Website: macys
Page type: payment
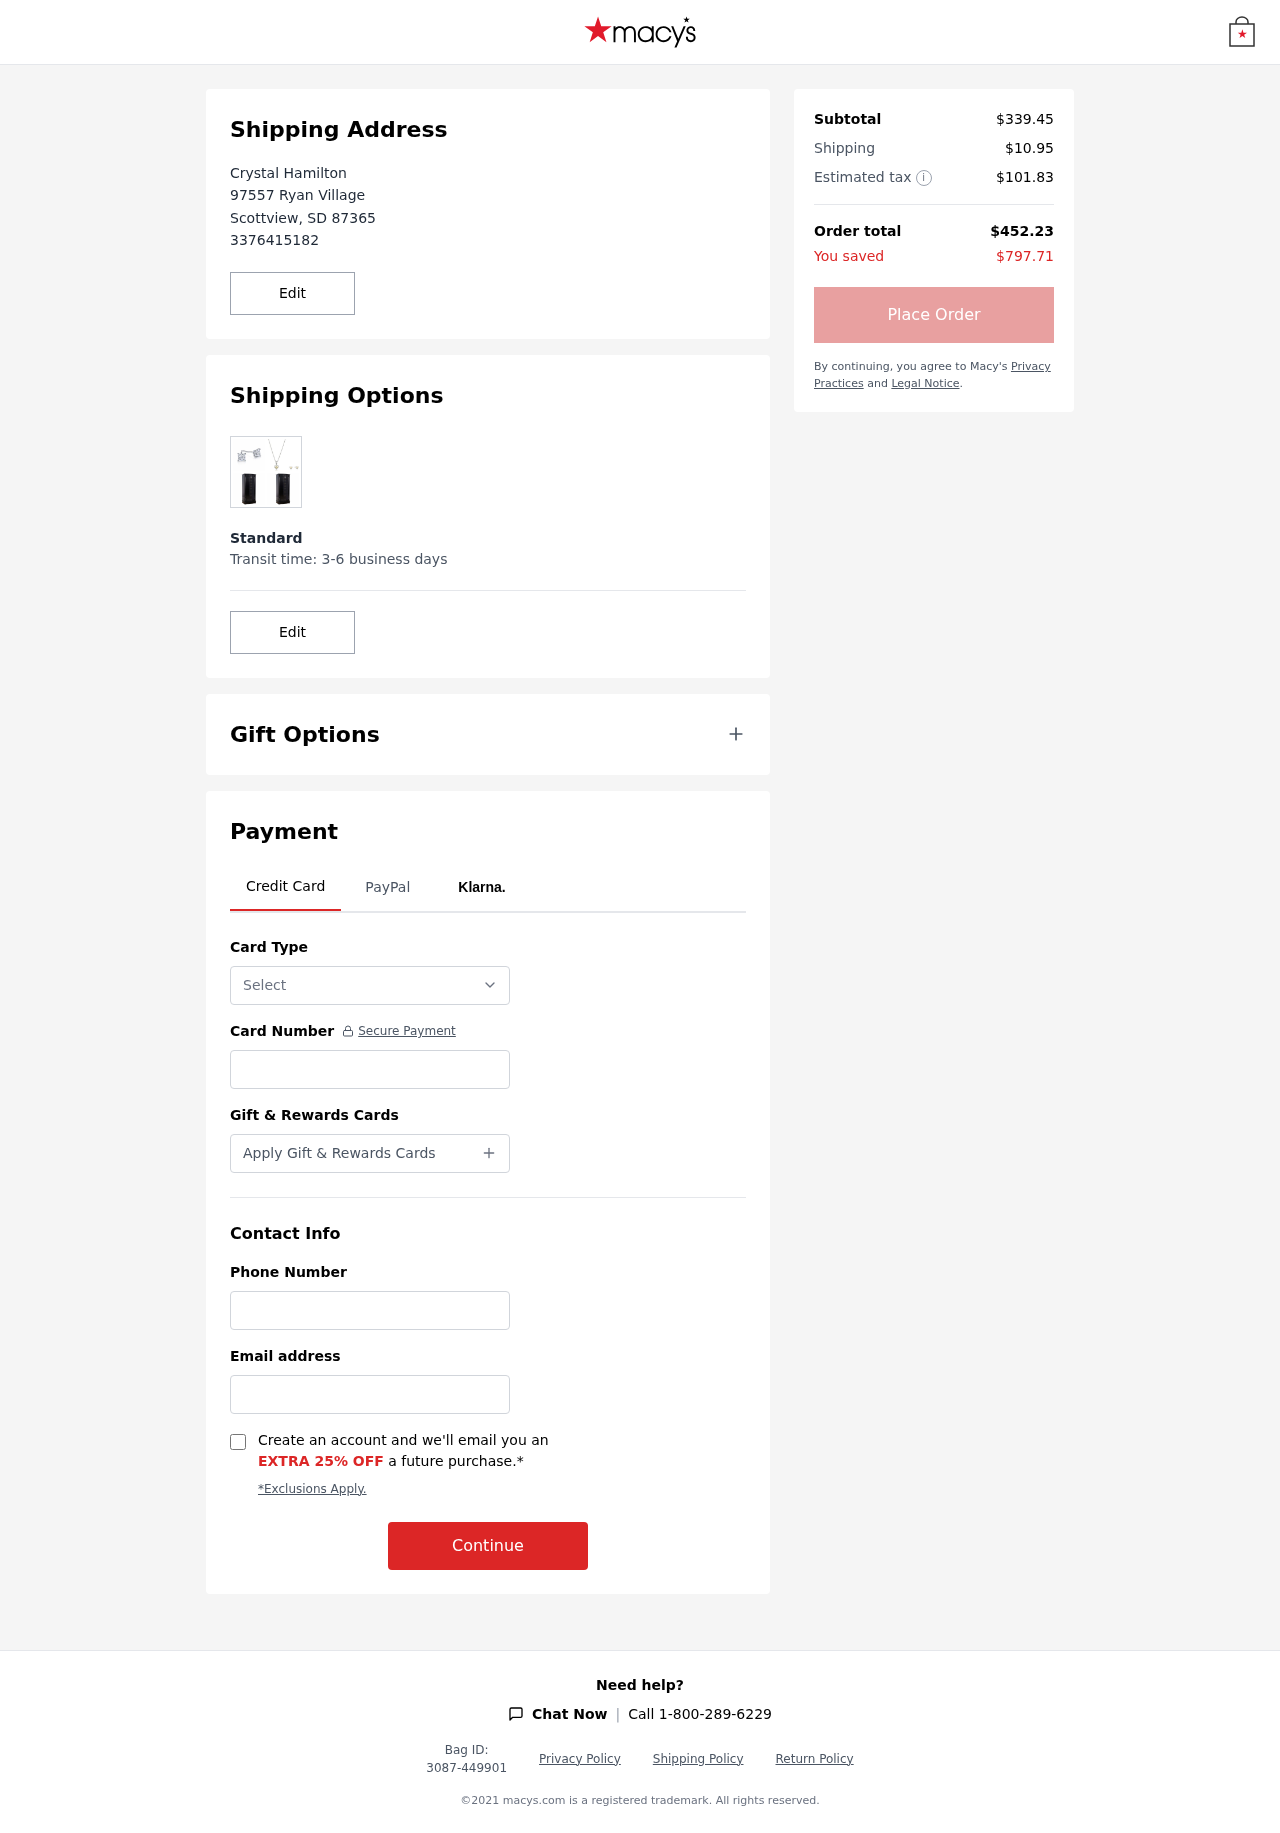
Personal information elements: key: PII_CARD_NUMBER
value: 3746 2113 7043 346
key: PII_CARD_TYPE
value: American Express
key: PII_CITY
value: Scottview
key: PII_EMAIL
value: crystal_hamilton@yahoo.com
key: PII_FULLNAME
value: Crystal Hamilton
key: PII_PHONE
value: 3376415182
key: PII_PHONE_ALT
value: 9247317799
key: PII_POSTCODE
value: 87365
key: PII_STATE_ABBR
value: SD
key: PII_STREET
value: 97557 Ryan Village
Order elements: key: ORDER_SUBTOTAL
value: $339.45
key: ORDER_SHIPPING_COST
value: $10.95
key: ORDER_TAX
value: $101.83
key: ORDER_TOTAL
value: $452.23
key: ORDER_SAVINGS
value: $797.71